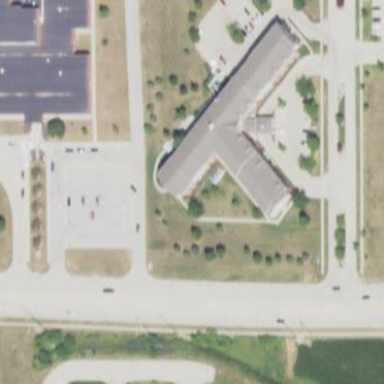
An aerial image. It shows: Building.